RGB frame:
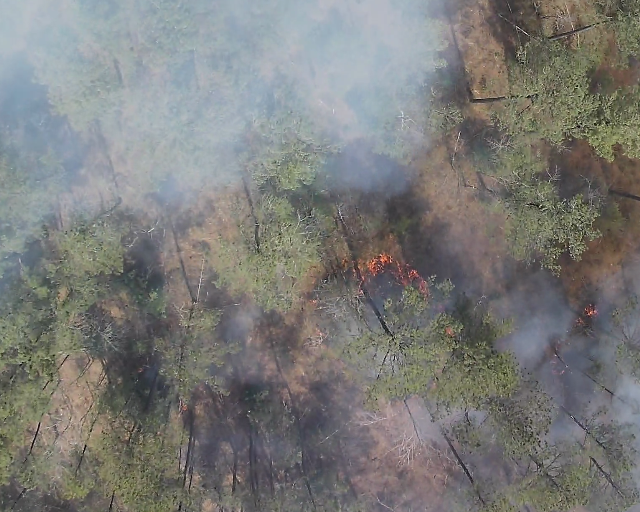
Thermal frame:
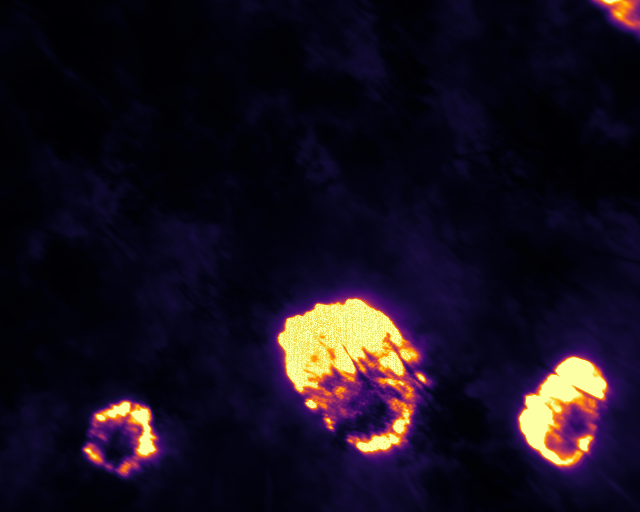
Captured: 2026-02-26 02:28:13
Pixels at or above 80 °C: 22891 (fraction of frame: 0.06986)